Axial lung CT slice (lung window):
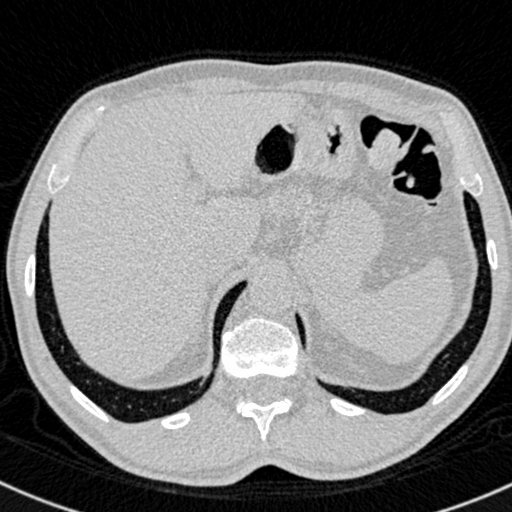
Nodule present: no